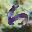
Label: 6